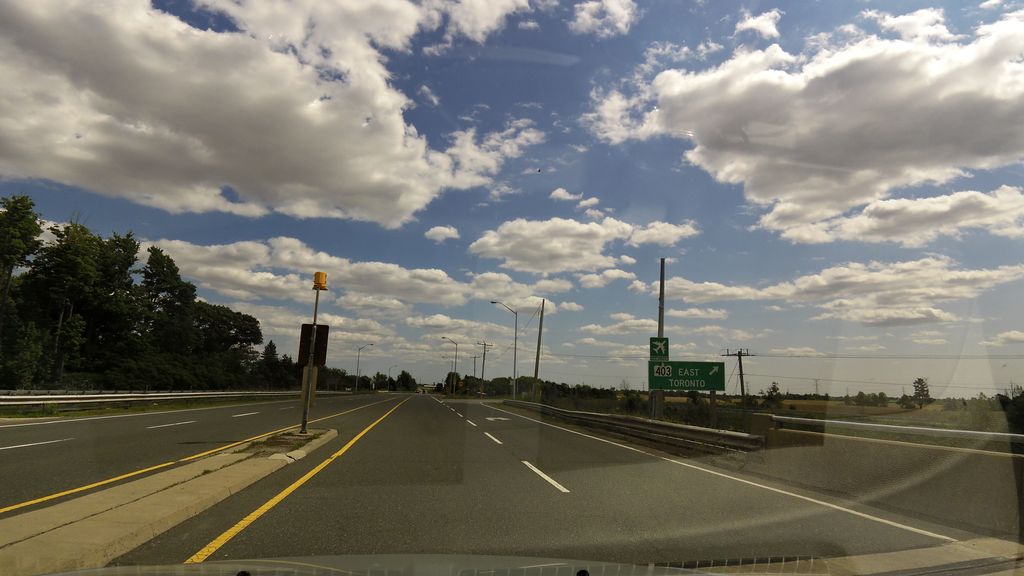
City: hamilton